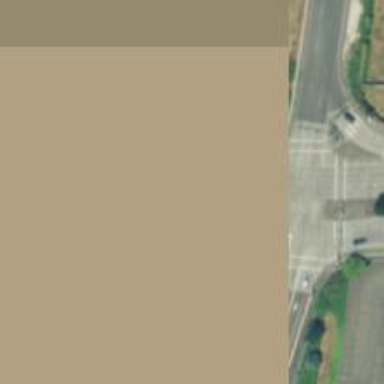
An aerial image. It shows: Footway on bridge.